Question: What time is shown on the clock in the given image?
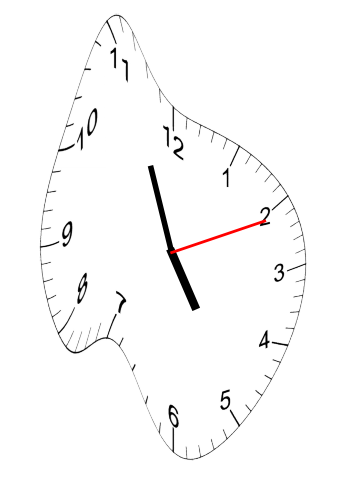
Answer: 04:56:11